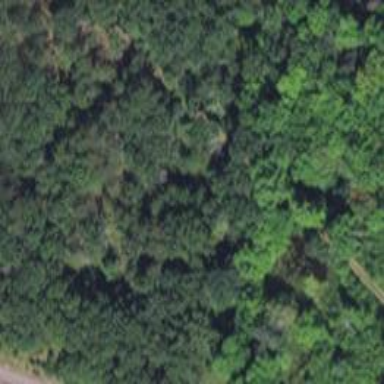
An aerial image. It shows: Forest area.